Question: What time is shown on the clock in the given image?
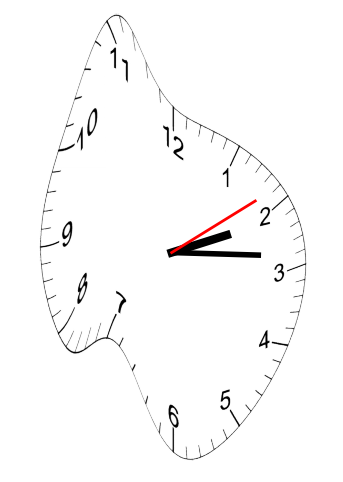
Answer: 02:14:09